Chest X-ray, AP view. Patient: 52 years old, sex M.
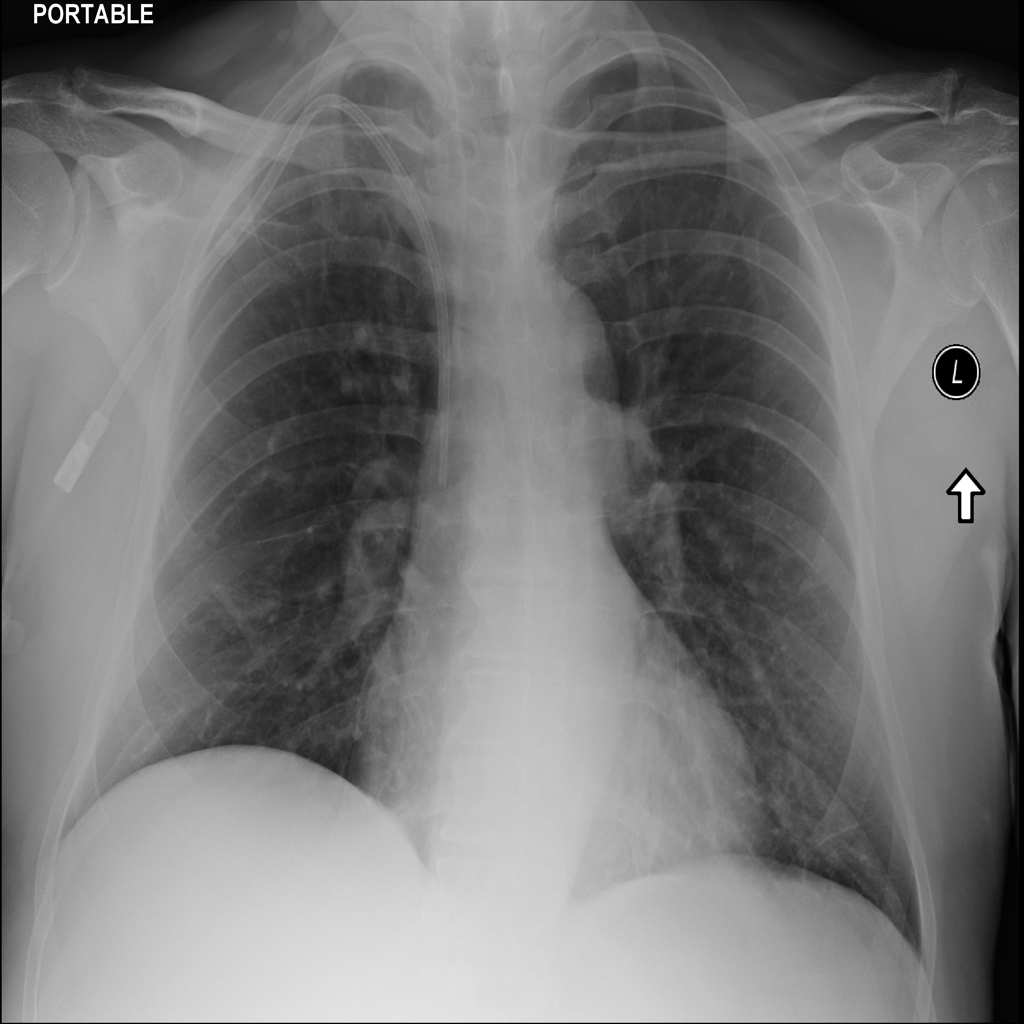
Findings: No Finding